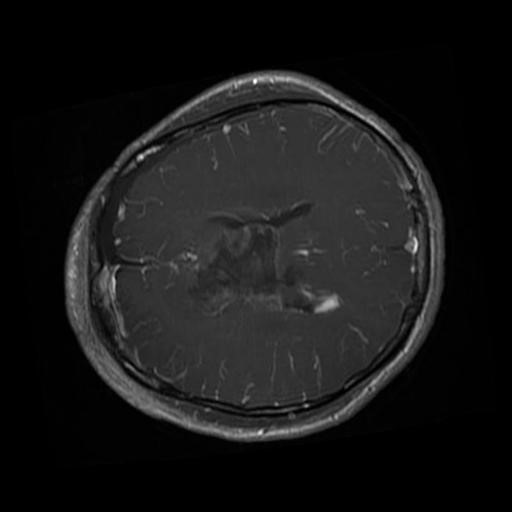
Label: brain_glioma